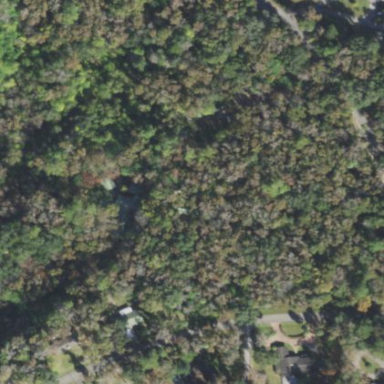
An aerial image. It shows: Mixed woodland with various types of leaves.